Question:
i know this can be achieve using jquery plugin but i'm more interested to manipulate highchartjs to achieve line chart as above where the blue dot is only showing on final point. Is there any special options to set?
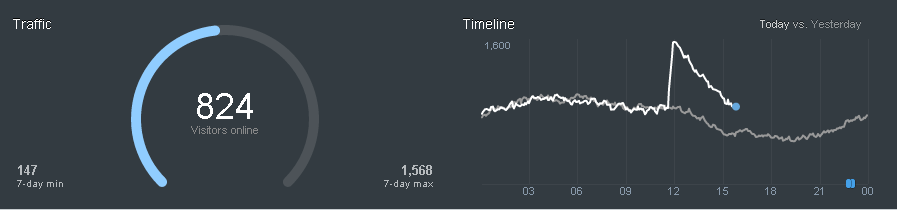
Answer: turn off marker on the series, then have to use an object instead of number for your last point.
demo here <URL>
'''
series: [{
name: 'Tokyo',
marker: { enabled: false }, // turn off marker on every point
data: [7.0, 6.9, 9.5, 14.5, 18.2, 21.5, 25.2, {
y: 26.5,
marker: {
enabled: true, // turn on marker for last one
radius: 4,
symbol: 'circle'
}
}]
}]
'''